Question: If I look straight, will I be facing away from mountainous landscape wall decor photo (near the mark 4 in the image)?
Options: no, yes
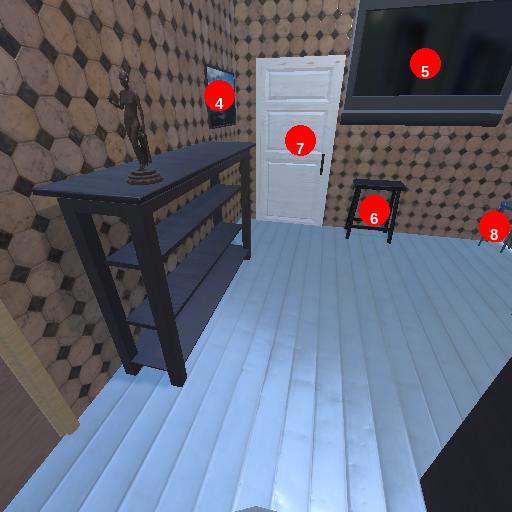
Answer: no